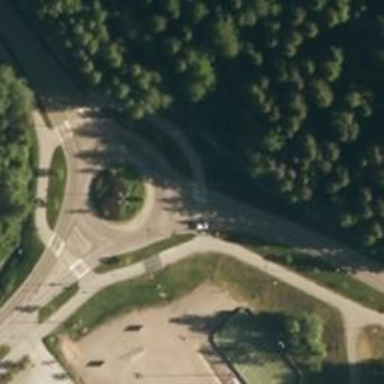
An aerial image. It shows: Tertiary road leading to roundabout junction.